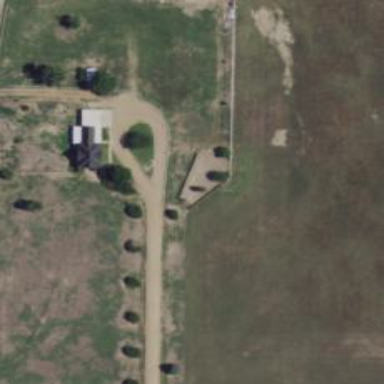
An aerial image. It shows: Driveway.